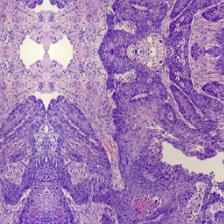
Diagnosis: OSCC